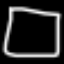
Label: square